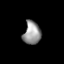
Tissue: lung
Cell type: T cells
Senescence score: 0.2279
Nuclear area (px): 389
Mean DAPI intensity: 149.563